Field crop: maize
Growth stage: 2
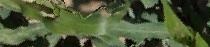
Species: maize